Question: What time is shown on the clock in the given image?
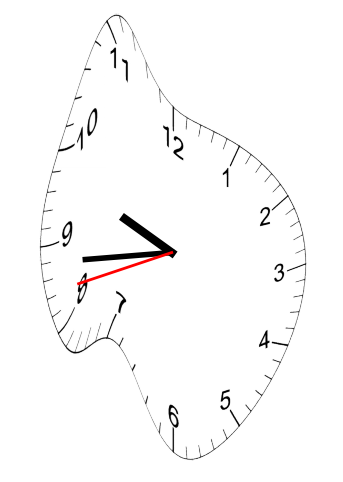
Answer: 09:43:42